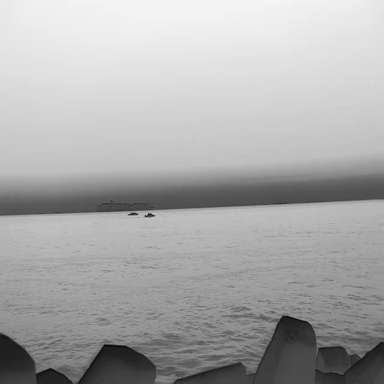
There are two canoes in the infrared image.